Field crop: maize
Growth stage: 2
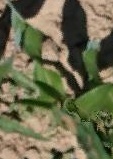
Species: maize